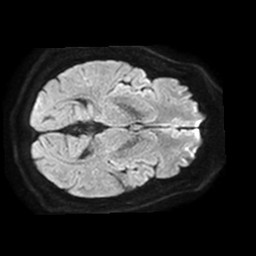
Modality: TRACE
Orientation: axial
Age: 47
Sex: male
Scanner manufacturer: philips
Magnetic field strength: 1.5 T
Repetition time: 3.395 s
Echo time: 0.06922 s